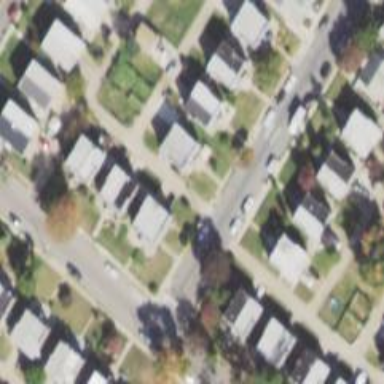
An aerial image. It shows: Alley classified as service road.